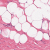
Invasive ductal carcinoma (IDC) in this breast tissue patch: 0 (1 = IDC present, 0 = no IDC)